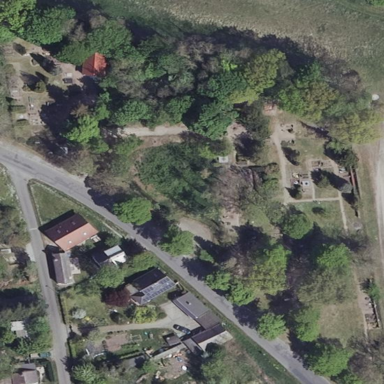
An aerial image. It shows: Cemetery.